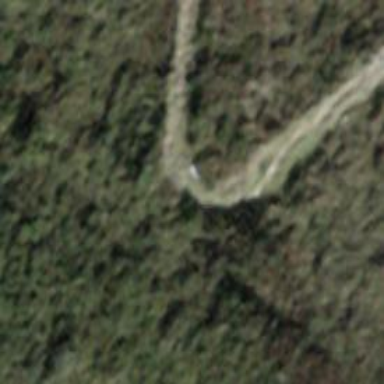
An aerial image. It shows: Path.